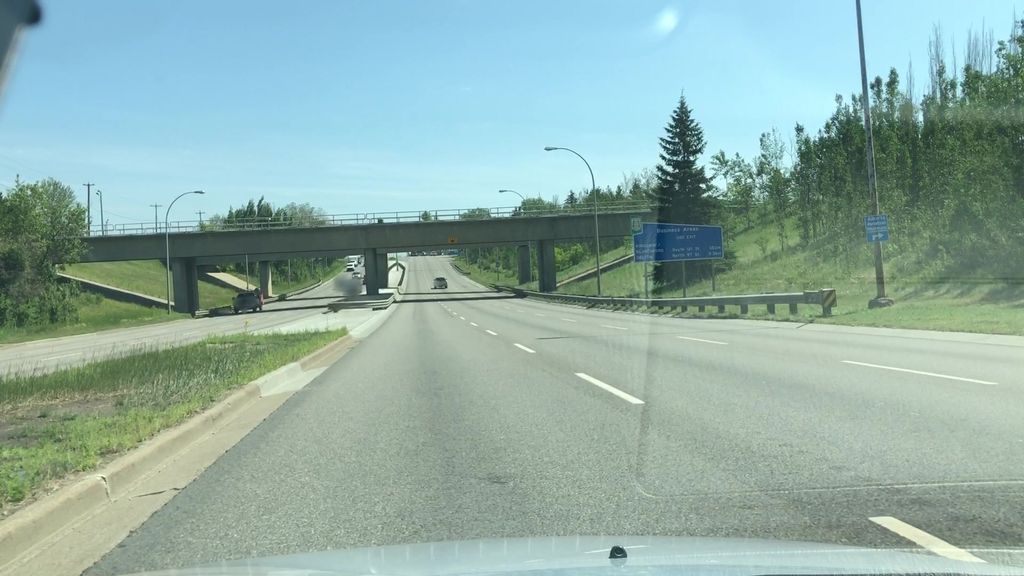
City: edmonton